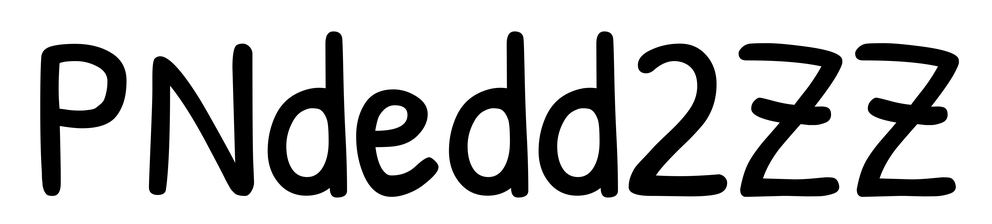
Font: PatrickHand-Regular